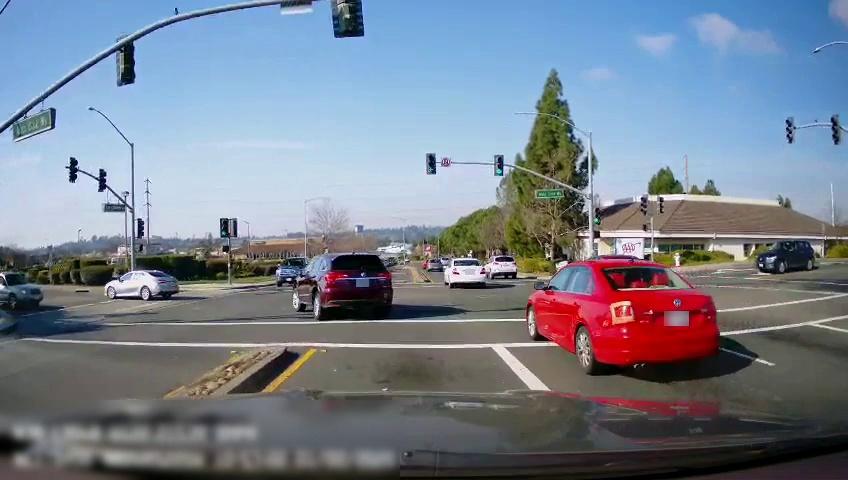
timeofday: Day
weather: Sunny
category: Drivable Space
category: Vehicles | Car
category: Vehicles | Car
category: Vehicles | Car
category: Vehicles | SUV
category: Vehicles | Car
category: Vehicles | Car
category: Vehicles | SUV
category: Vehicles | SUV
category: Vehicles | Truck
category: Lanes | Current Lane
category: Lanes | Alternate Lane
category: Lanes | Current Lane
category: Lanes | Alternate Lane
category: Traffic | Signs
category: Traffic | Signs
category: Traffic | Signs
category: Traffic | Lights
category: Traffic | Lights
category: Traffic | Lights
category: Traffic | Lights
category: Traffic | Signs
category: Traffic | Lights
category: Traffic | Lights
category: Traffic | Lights
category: Traffic | Lights
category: Traffic | Lights
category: Traffic | Lights
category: Traffic | Lights
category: Traffic | Lights
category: Traffic | Lights
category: Traffic | Lights